Question: After I make a comment for any particular post and submit the comment via the Create action to add the comment to the database, I get the error 'Undefined Method for topic_comment_path'. From the error, it looks like the route path is not picking up the local variable comment that I am looping through('@post.comments.each do |comment|') in the show.html.erb file? When I refresh the page, and go back and check the post I see the number of comments has increased due to the post being created. But I can't view the comment after I create it on the Posts#show view. Can anyone offer any assistance?
'''
<% if @post.comments.present? %>
<h1>Comments</h1>
<% @post.comments.each do |comment| %>
<div class="media">
<div class="media-left">
<%= image_tag(comment.user.avatar.small.url, class: "media-object") if comment.user.avatar? %>
</div>
<div class="media-body">
<small>
<%= comment.user.name %> commented <%= time_ago_in_words(comment.created_at) %> ago
<% if policy(comment).destroy? %>
| <%= link_to "Delete", [@topic, @post, comment], method: :delete %>
<% end %>
</small>
<p><%= comment.body %></p>
</div>
</div>
<% end %>
'''

'''
create_table "comments", force: :cascade do |t|
t.text "body"
t.integer "post_id"
t.datetime "created_at"
t.datetime "updated_at"
t.integer "user_id"
end
'''
'''
class PostsController < ApplicationController
def show
@post = Post.find(params[:id])
@topic = Topic.find(params[:topic_id])
end
def new
@topic = Topic.find(params[:topic_id])
@post = Post.new
@comment = Comment.new
authorize @post
authorize @comment
end
def create
@topic = Topic.find(params[:topic_id])
@post = current_user.posts.build(post_params)
@post.topic = @topic
@comment = Comment.find(params[:id])
authorize @post
authorize @comment
if @post.save
flash[:notice] = "Your new post was created and saved."
redirect_to [@topic, @post] #takes you to the new post you created
else
flash[:error] = "There was an error saving the post. Please try again."
render :new # it grabs the new.html.erb file and pastes it in the view
end
end
def edit
@topic = Topic.find(params[:topic_id])
@post = Post.find(params[:id])
@comment = Comment.find(params[:id])
authorize @post
end
'''
'''
class CommentsController < ApplicationController
def create
@topic = Topic.find(params[:topic_id])
@post = @topic.posts.find(params[:post_id])
@comment = @post.comments.new(params.require(:comment).permit(:body))
@comment.user = current_user
authorize @comment
@comment.save!#save the code down in the database
redirect_to [@topic, @post]
end
def destroy
@topic = Topic.find(params[:topic_id])
@post = @topic.posts.find(params[:post_id])
@comment = @post.comments.find(params[:id])
authorize @comment
if @comment.destroy?
flash[:notice] = "Comment was removed."
redirect_to [@topic, @post]
else
flash[:error] = "Comment couldn't be deleted. Try again."
redirect_to [@topic, @post]
end
end
end
'''
'''
topic_post_summaries POST /topics/:topic_id/posts/:post_id/summaries(.:format) summaries#create
GET /topics/:topic_id/posts/:post_id/summaries(.:format) summaries#show
topic_post_comments POST /topics/:topic_id/posts/:post_id/comments(.:format) comments#create
DELETE /topics/:topic_id/posts/:post_id/comments(.:format) comments#destroy
topic_posts POST /topics/:topic_id/posts(.:format) posts#create
new_topic_post GET /topics/:topic_id/posts/new(.:format) posts#new
edit_topic_post GET /topics/:topic_id/posts/:id/edit(.:format) posts#edit
topic_post GET /topics/:topic_id/posts/:id(.:format) posts#show
PATCH /topics/:topic_id/posts/:id(.:format) posts#update
PUT /topics/:topic_id/posts/:id(.:format) posts#update
DELETE /topics/:topic_id/posts/:id(.:format) posts#destroy
topics GET /topics(.:format) topics#index
POST /topics(.:format) topics#create
new_topic GET /topics/new(.:format) topics#new
edit_topic GET /topics/:id/edit(.:format) topics#edit
topic GET /topics/:id(.:format) topics#show
PATCH /topics/:id(.:format) topics#update
PUT /topics/:id(.:format) topics#update
DELETE /topics/:id(.:format) topics#destroy
'''
'''
Rails.application.routes.draw do
get 'comments/create'
devise_for :users
resources :users, only: [:update] #creates new action users#update
resources :topics do
resources :posts, except: [:index] do
resource :summaries, only: [:create, :show]
resource :comments, only: [:create, :destroy]
end
end
get 'about' => 'welcome#about'
root to: 'welcome#index'
end
'''
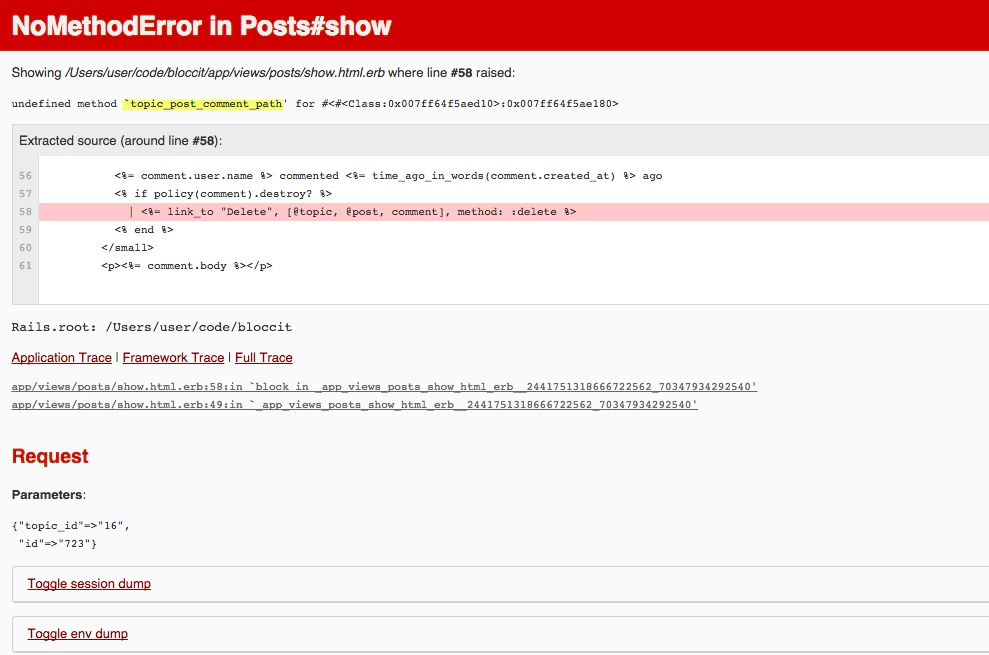
Answer: You're using 'resource :comments', which creates a singular resource. Singular resources are helpful when you don't need an ID to look it up.
Since you want to delete a particular comment, you should use 'resources :comments'.